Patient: sex M, age 76
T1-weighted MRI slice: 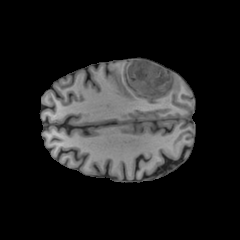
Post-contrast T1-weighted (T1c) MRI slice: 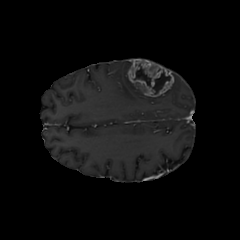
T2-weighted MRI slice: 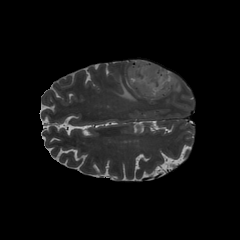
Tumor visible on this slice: yes
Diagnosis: Glioblastoma, IDH-wildtype
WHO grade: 4